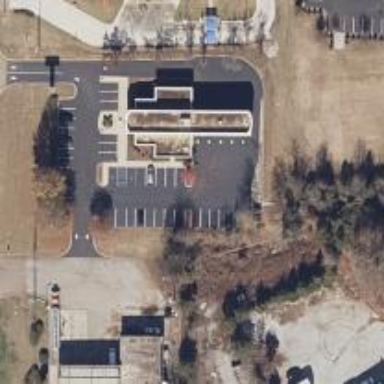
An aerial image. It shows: Parking space is available.